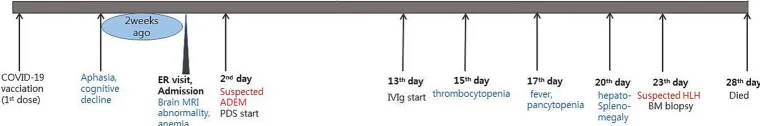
Timeline of the patient's disease and treatment course. ER, emergency room; ADEM, acute disseminated encephalomyelitis; PDS, prednisolone; IVIg, intravenous immunoglobulin; HLH, hemophagocytic lymphohistiocytosis.
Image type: chart (chart)